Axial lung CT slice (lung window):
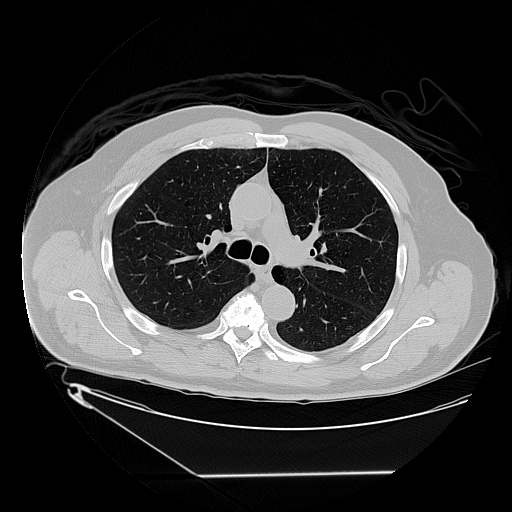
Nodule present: no